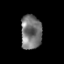
Tissue: prostate
Cell type: T cells
Senescence score: 0.3529
Nuclear area (px): 700
Mean DAPI intensity: 117.506